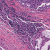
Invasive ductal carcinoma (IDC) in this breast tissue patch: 0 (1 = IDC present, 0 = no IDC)